Echo time (TE): 2.3 ms
Repetition time (TR): 4.6 ms
Flip angle: 110 degrees
Bandwidth: 720 Hz
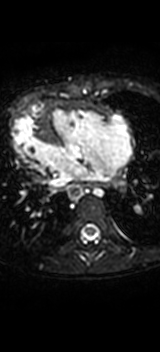
Patient age (years): 2
Disease severity: severe
Diagnoses: ASD|ArterialSwitch|CMRArtifactAO|Glenn|InvertedVentricles|PABanding|VSD
Cardiac structures present: LV (left ventricle), RV (right ventricle), LA (left atrium), RA (right atrium), AO (aorta), PA (pulmonary artery), SVC (superior vena cava), IVC (inferior vena cava)